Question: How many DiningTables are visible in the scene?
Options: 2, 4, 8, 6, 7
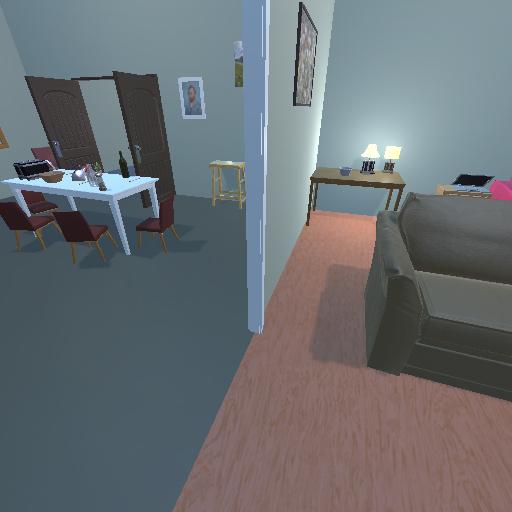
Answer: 2